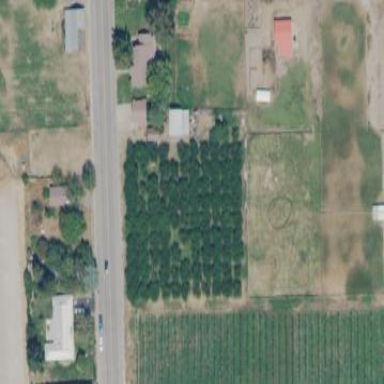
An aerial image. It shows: Orchard.